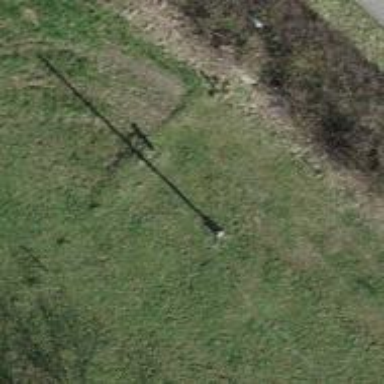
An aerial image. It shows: Minor power line.